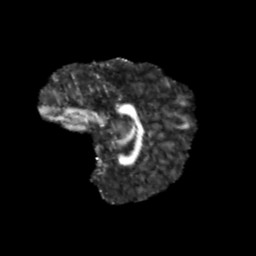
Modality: FA
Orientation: sagittal
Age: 11
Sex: male
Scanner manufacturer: siemens
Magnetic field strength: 3 T
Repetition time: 3.8 s
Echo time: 0.07 s